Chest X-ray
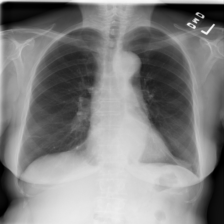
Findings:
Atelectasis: positive
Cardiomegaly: negative
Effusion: negative
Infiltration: negative
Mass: negative
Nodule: negative
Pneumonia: negative
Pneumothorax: negative
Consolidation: negative
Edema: negative
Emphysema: negative
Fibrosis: negative
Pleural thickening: negative
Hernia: negative